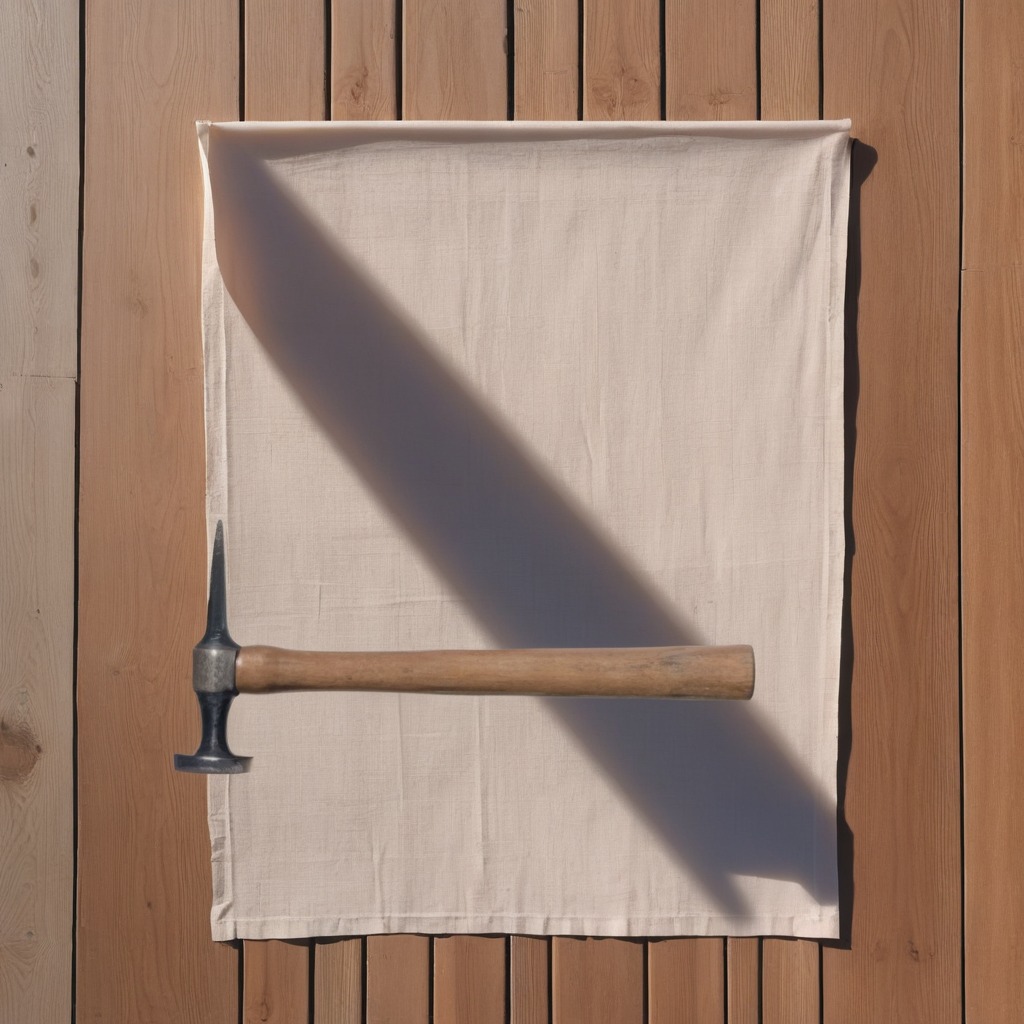
A hammer lies on the wooden table in the outdoor workshop during daytime bright natural light soft shadows worn but beneath the cloth.